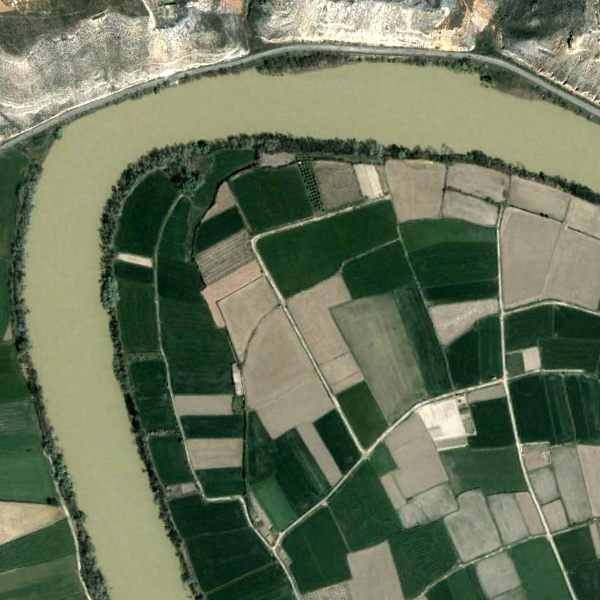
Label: River